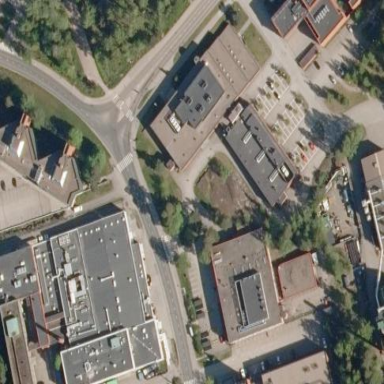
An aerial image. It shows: Office building.